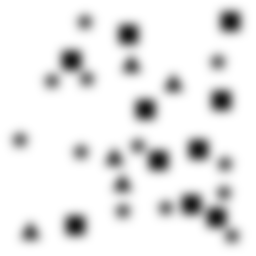
Squares: 10
Triangles: 5
Stars: 12
Total shapes: 27